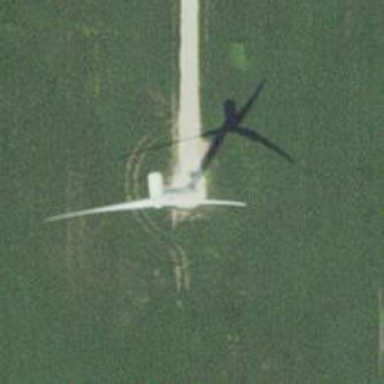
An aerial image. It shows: Wind turbine generator that utilizes wind as its source for generating electricity. It is of the horizontal axis type.